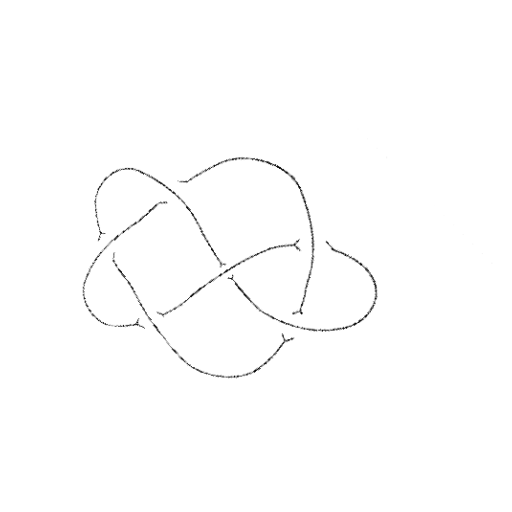
Crossing number: 6